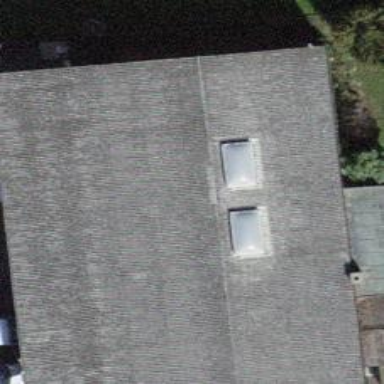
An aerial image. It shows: Building with flat roof.